Question: I'm trying to achieve something similar to this:

So, this is a container which can hold an arbitrary number of children. Each child is a simple text with border. Children may differ by their width. I assume this part can be implemented by extending the 'TextView' widget (since it isn't clickable). Much more interesting thing here is the container for these bordered text views. It should support a regular 'addView(child)' operation which automatically aligns the child according to the simple rule: if there is enough room within a current row - place child to the right of the last item in row. If there is no space - move child to the next row. So the basic logic seems quite similar to 'TextView' or 'EditText': if text is too long, we display it in several lines. My idea is too extend 'RelativeLayout', but I still hope to find something easier.
The scheme I've described above (custom container + custom 'TextView') is not a mandatory, I'm just looking for ways to achieve this. Any thoughts guys?
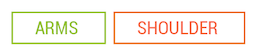
Answer: Seems that pattern I was looking for is called 'FlowLayout' (thanks to <URL>. There are several of implementations of it:
- <URL>
If you decide to write your own version, here are helpful guides about writing custom views:
- <URL>